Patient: sex M, age 59
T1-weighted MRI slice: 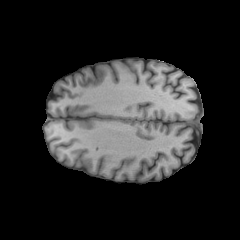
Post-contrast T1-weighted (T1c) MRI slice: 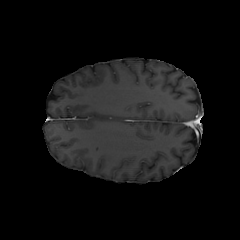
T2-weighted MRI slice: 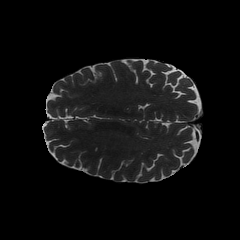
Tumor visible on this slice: no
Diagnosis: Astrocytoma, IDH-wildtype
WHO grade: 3